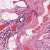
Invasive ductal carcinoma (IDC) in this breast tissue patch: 1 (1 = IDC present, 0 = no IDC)